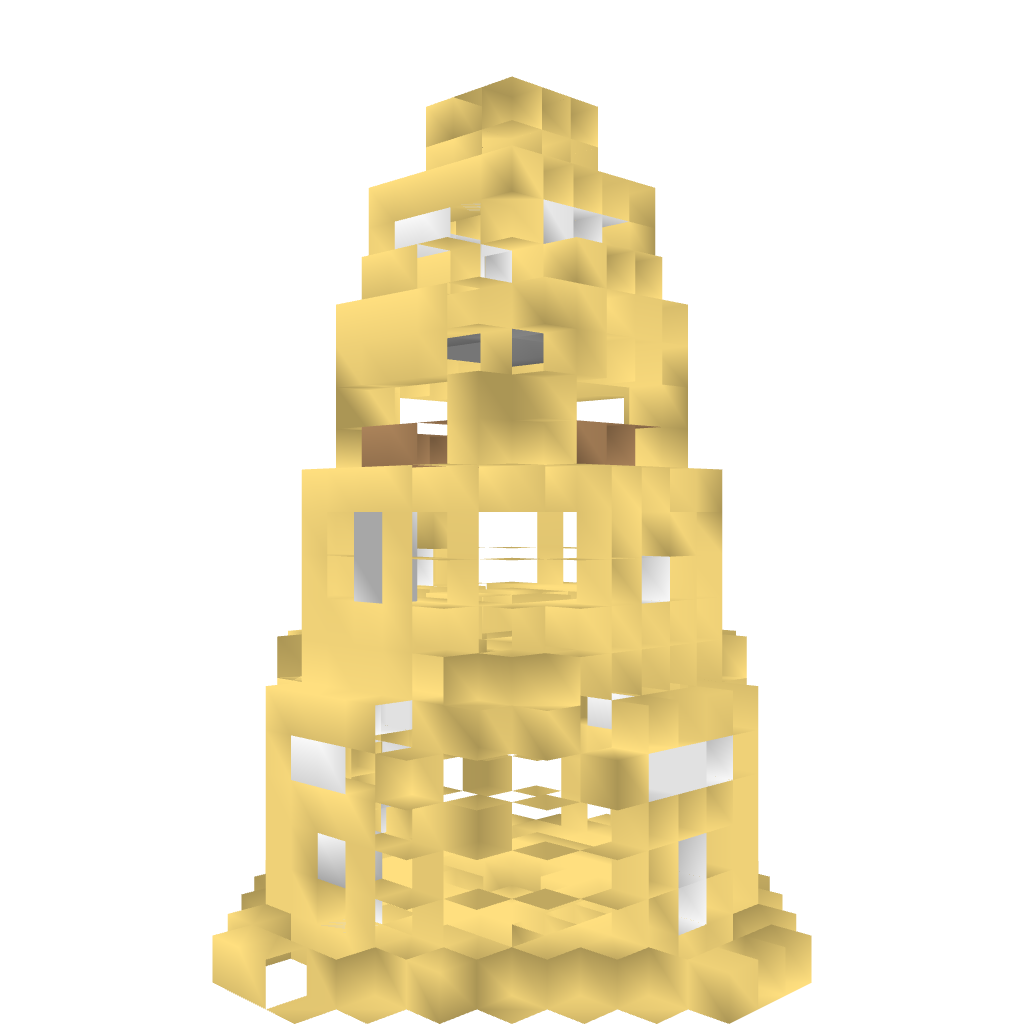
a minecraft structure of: Sandstone Watchtower